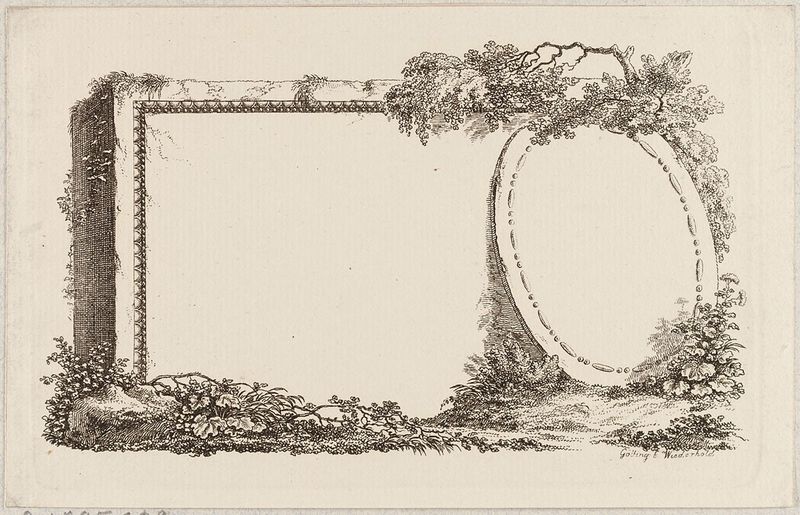
Titel: Blatt aus einer Folge von Kartuschen, Rahmen und Landschaften für Stammbücher
Künstler: Wiederhold
Standort: Hamburg
Institution: Museum für Kunst und Gewerbe Hamburg
Schlagwörter: baum, ornament, rahmen, steine, spiegel, pflanzen, papier, grafik, graphik, vegetation, fotografie, photographie, druck, druckgraphik, druckgrafik, radierung, kupferstich, eierstab, perlstab, grabstein, reproduktionen, druckerzeugnisse, pflanzenornamente, pflanzenabbildung, ornamentstich, vorlageblätter